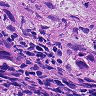
Metastatic tissue present: yes